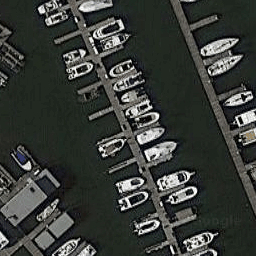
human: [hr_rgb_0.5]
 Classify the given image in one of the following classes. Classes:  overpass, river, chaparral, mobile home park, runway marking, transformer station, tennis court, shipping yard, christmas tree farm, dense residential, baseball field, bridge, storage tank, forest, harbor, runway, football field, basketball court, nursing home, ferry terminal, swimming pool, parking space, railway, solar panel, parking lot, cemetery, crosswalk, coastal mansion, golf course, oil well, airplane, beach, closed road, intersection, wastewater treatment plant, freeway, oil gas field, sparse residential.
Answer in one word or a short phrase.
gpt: harbor